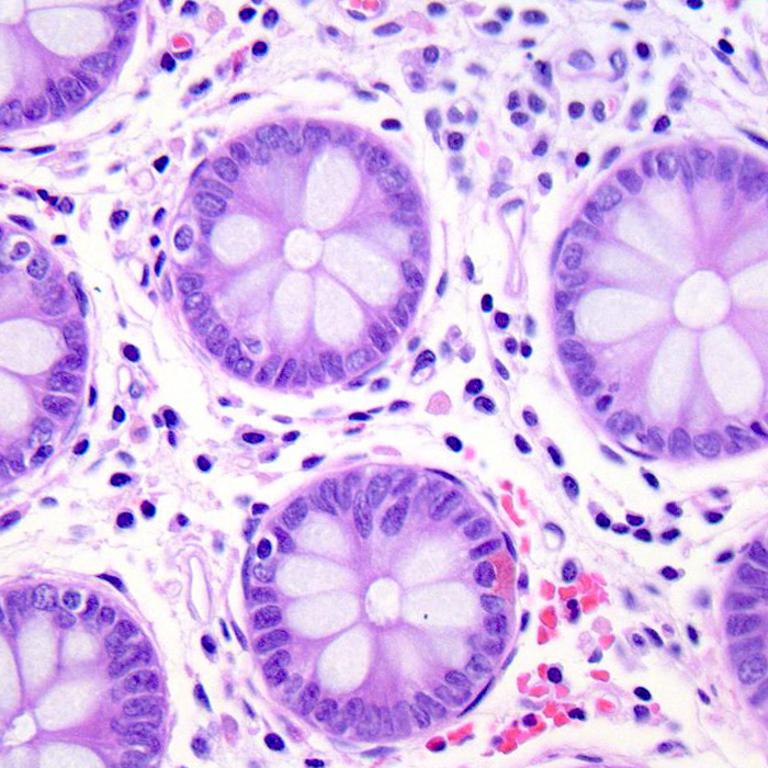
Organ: colon
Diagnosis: benign